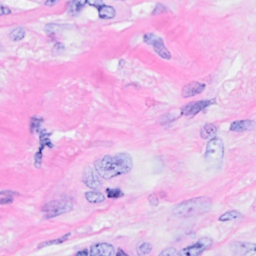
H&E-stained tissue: Breast